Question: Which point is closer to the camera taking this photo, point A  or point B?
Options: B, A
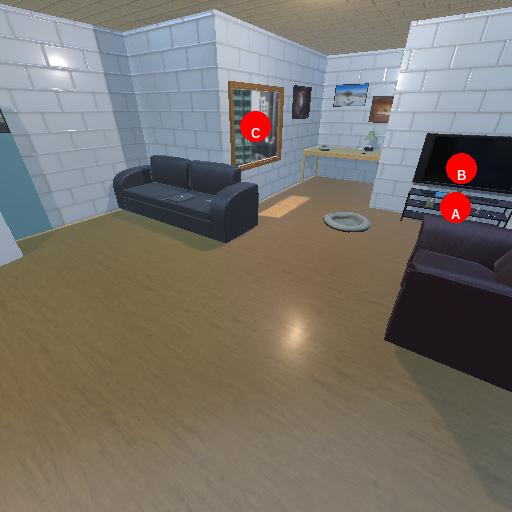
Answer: B